Question: When I installed python it said that it would have installed pip but I didn't get it to work. I searched the web and found the get-pip way of installing. But unfortunately It doesn't work for me. My CMD doesn't give a reaction on any commands regarding this (see the picture) it also doesn't install pip. Does someone have a fix for this problem? I'm using python 3.9 and the pip file is from (<URL>

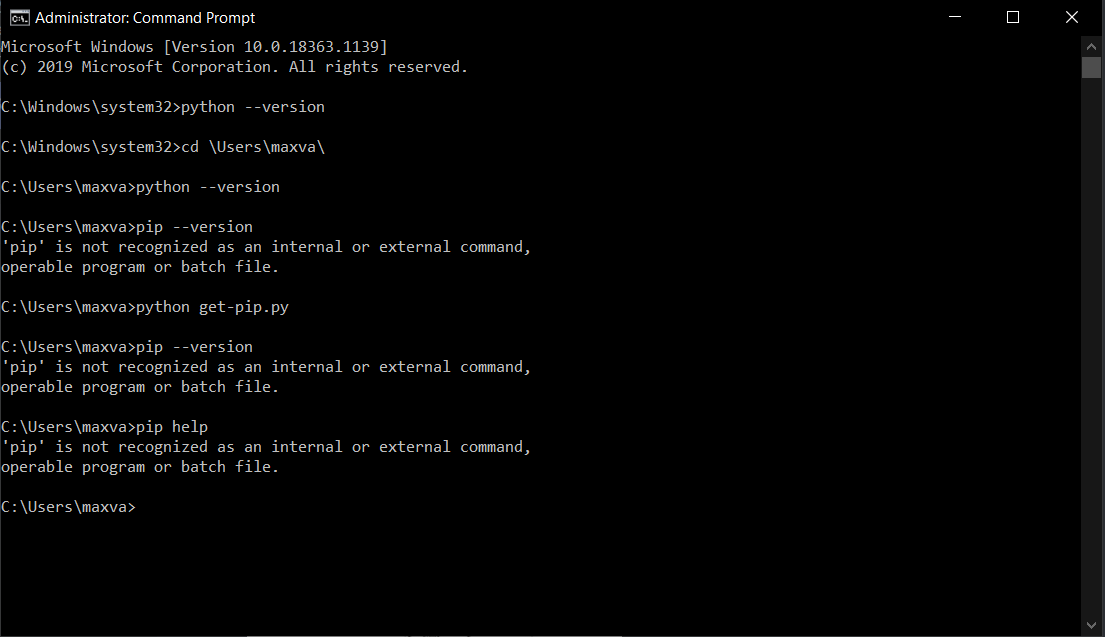
Answer: I suggest you try to set the environment variable to see it is fixed or not. The easiest way and not recommended way to fix it is to uninstall python3 and reinstall it again. During reinstalling, it was a check box for adding environment variable.